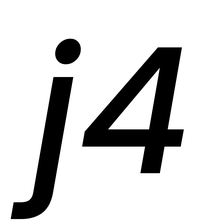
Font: Poppins-MediumItalic